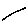
Label: line